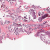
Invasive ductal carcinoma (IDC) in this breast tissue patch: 0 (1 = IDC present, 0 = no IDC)